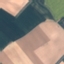
Land use / land cover: AnnualCrop